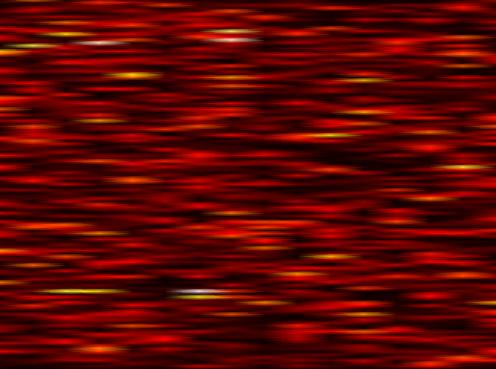
Label: WOLA